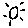
Label: sun